Platform: macOS
Application: Arc Browser
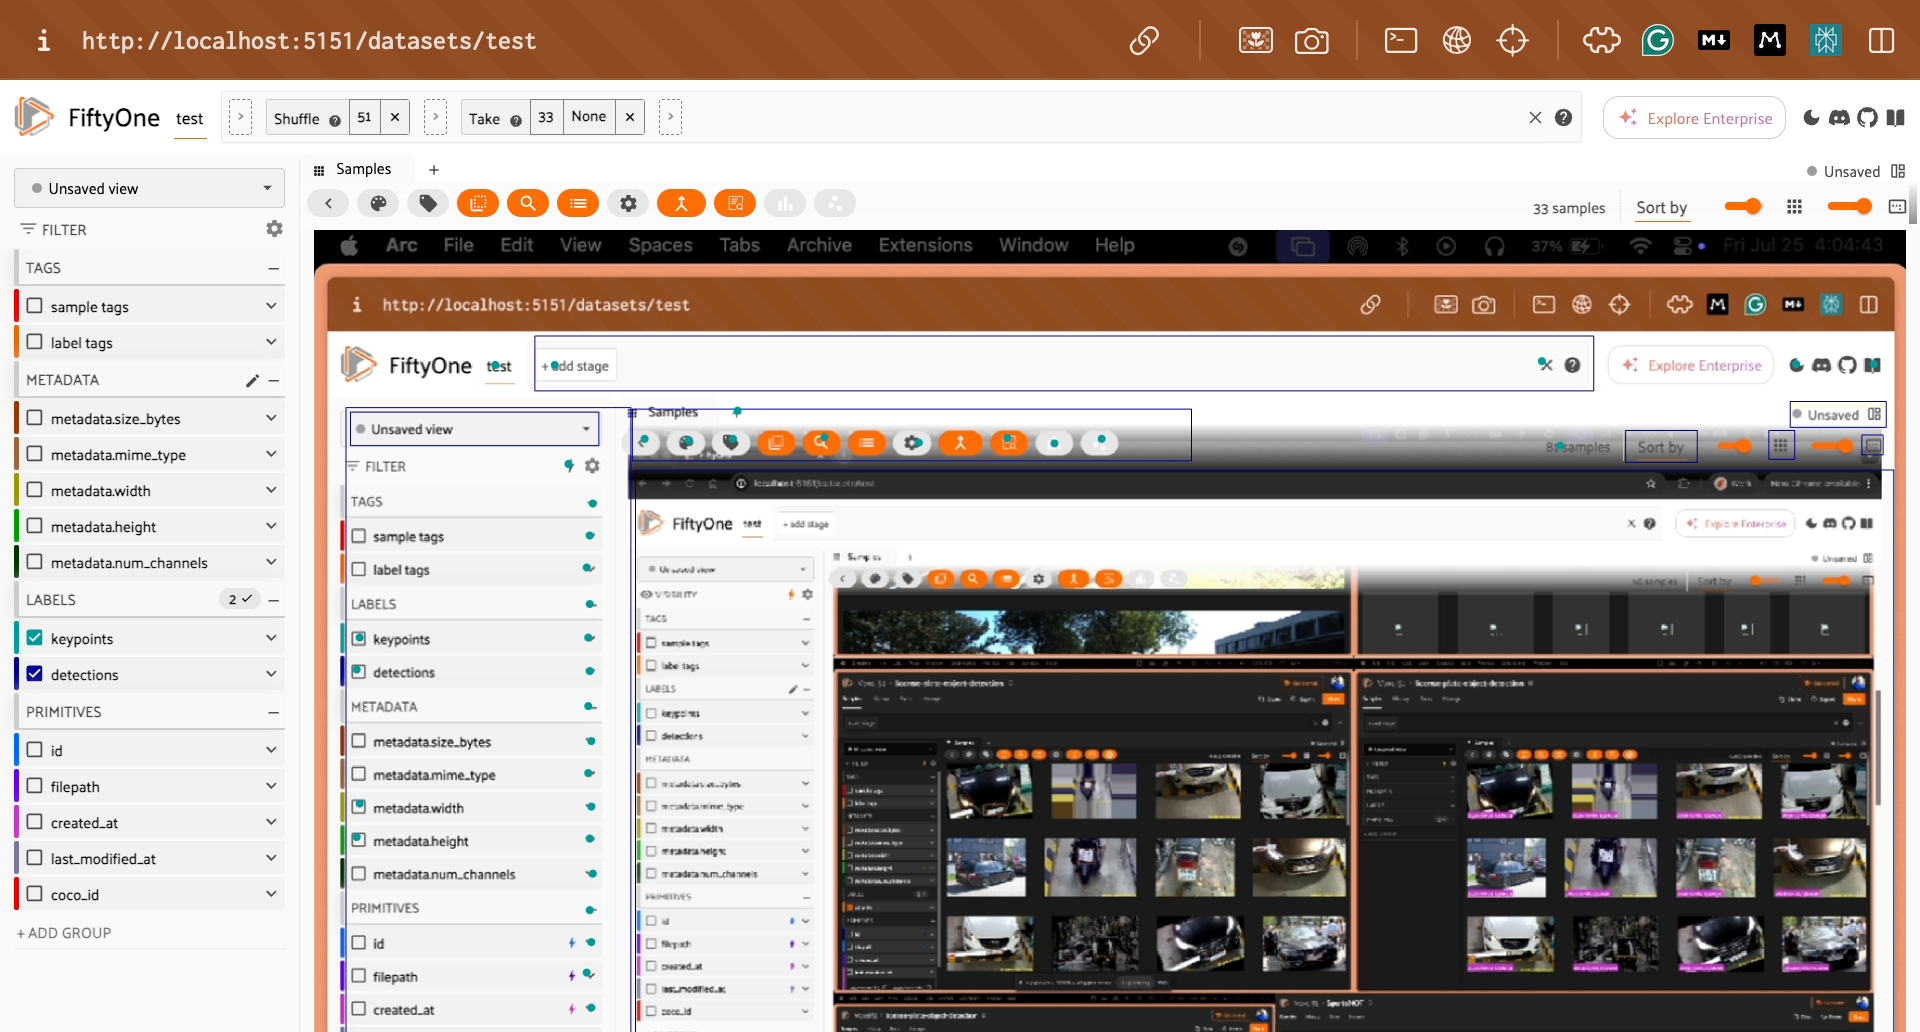
task_description: Clear the Take view stage
action_type: click
element_info: Icon
steps_since_start: 1